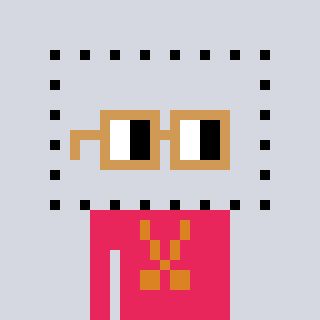
a pixel art character with square brown glasses, a void-shaped head and a redpinkish-colored body on a cool background